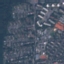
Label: Residential